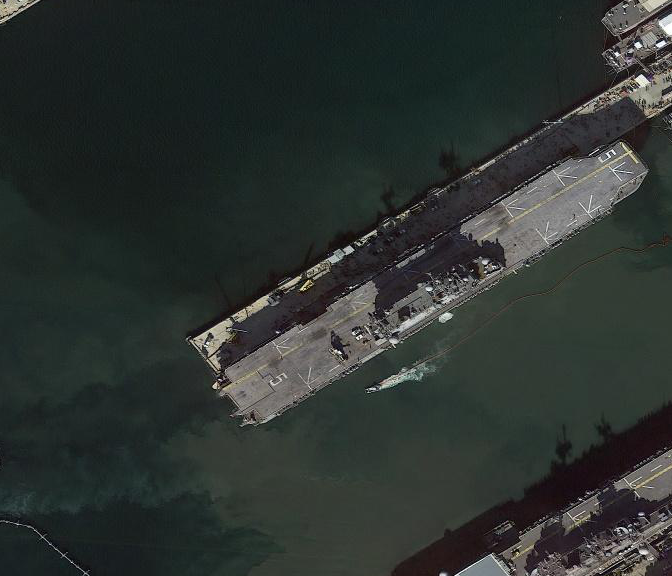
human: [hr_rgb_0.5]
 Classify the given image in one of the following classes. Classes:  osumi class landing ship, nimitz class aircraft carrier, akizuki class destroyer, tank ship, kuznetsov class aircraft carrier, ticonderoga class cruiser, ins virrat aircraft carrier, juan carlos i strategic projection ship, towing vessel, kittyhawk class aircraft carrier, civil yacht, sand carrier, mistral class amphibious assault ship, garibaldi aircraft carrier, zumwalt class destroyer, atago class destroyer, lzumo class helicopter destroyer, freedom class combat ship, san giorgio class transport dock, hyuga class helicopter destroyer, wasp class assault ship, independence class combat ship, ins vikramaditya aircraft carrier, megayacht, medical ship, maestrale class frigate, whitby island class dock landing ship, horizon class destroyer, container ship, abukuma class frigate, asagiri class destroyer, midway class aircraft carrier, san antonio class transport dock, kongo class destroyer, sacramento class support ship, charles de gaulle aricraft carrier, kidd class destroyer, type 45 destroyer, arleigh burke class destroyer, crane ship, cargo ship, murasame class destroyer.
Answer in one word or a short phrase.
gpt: Wasp class assault ship